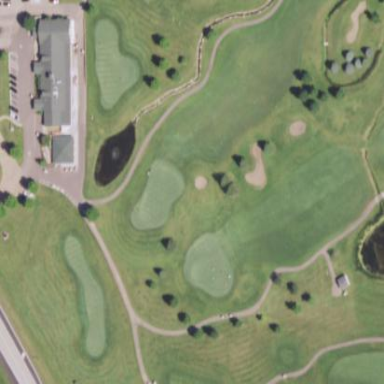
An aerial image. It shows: Grassy area designated as golf fairway.